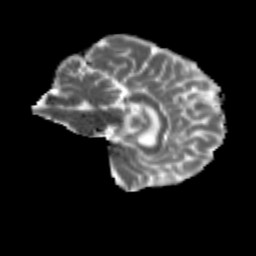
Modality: MD
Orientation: sagittal
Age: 55
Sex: female
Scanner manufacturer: siemens
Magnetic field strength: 3 T
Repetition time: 4.71 s
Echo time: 0.0906 s